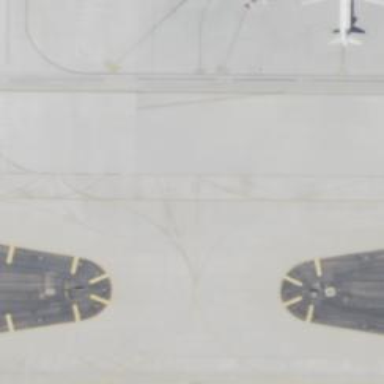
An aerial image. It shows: Image of taxiway at airport.